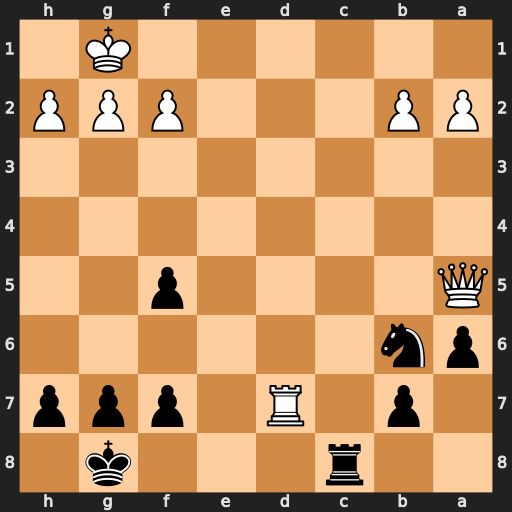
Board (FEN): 2r3k1/1p1R1ppp/pn6/Q4p2/8/8/PP3PPP/6K1
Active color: b
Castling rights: -
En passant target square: -
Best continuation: Rc1+ Rd1 Rxd1+ Qe1 Rxe1#